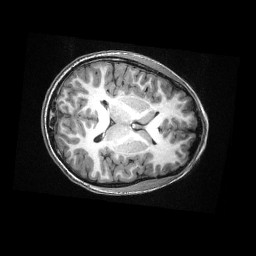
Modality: T1w
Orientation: axial
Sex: male